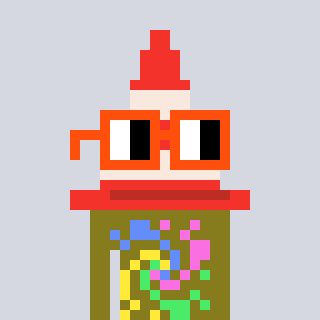
a pixel art character with square orange glasses, a cone-shaped head and a gunk-colored body on a cool background